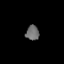
Tissue: lung
Cell type: Fibroblasts
Senescence score: 0.7127
Nuclear area (px): 192
Mean DAPI intensity: 107.797